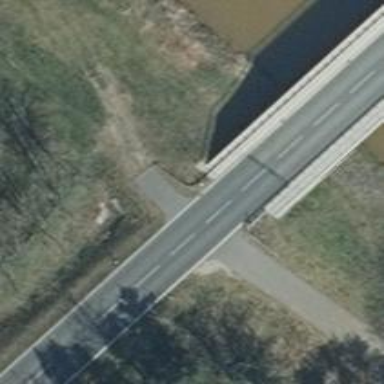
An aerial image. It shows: Secondary road crossing bridge with asphalt surface.